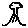
Label: tree